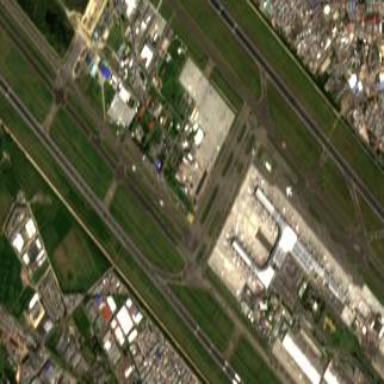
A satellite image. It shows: Apron at the airport.